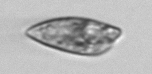
Label: Prorocentrum_dentatum